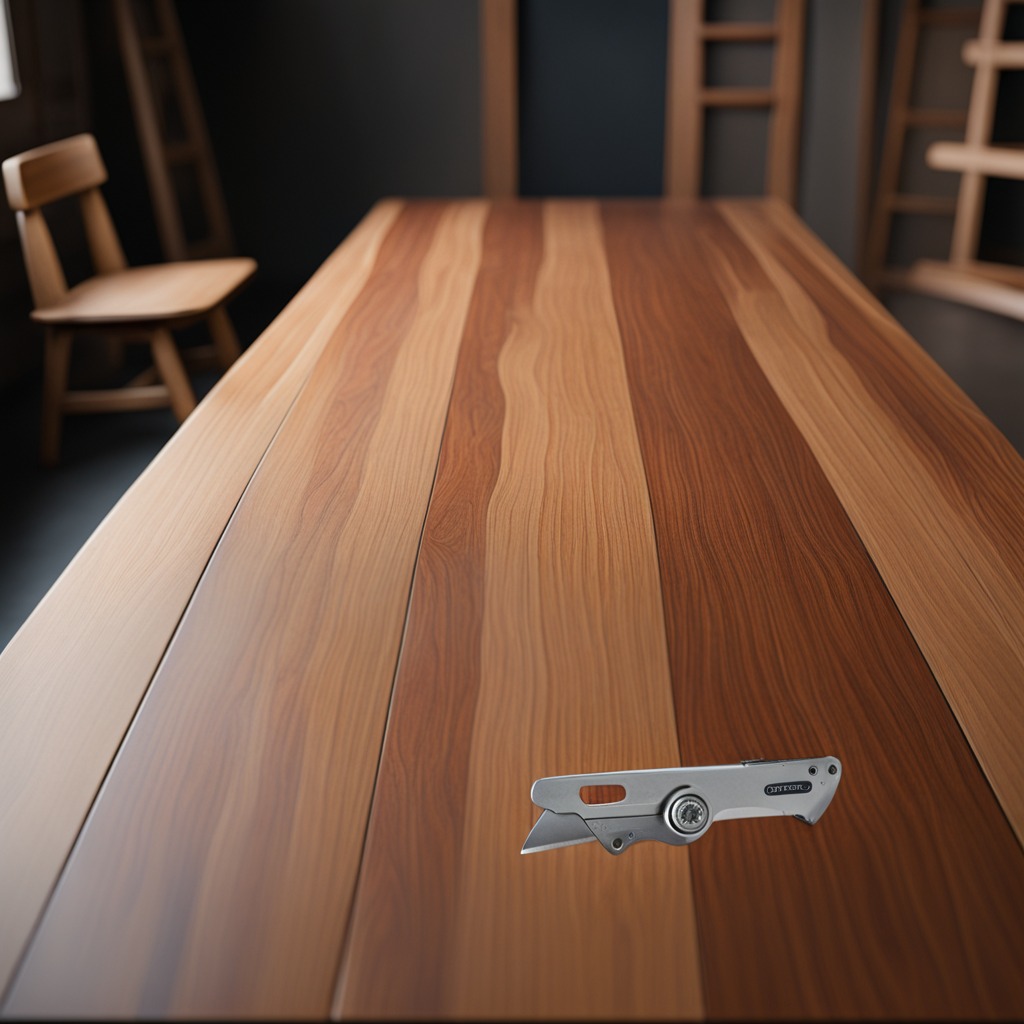
A utility knife is lying on the wooden table in a carpentry studio with rich wood textures side lighting.